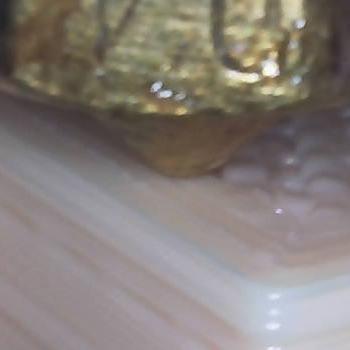
Flow rate: 212%